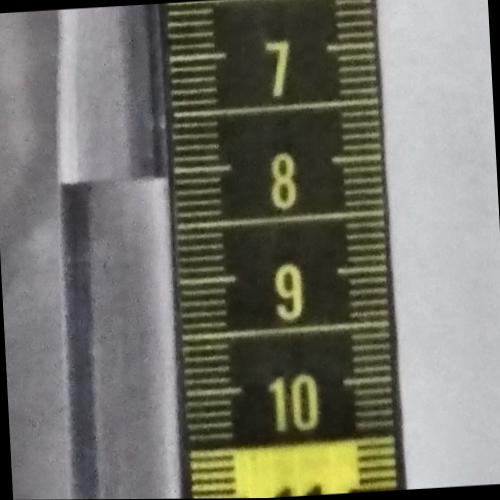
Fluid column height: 8.1 cm